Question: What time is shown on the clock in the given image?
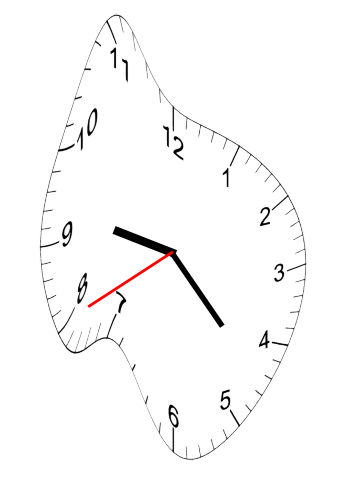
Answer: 09:22:40